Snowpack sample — Rabbit Ears Pass, Jackson County, Colorado, USA (12/17/25, 1:08 PM MST)
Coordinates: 40.387, -106.625
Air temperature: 34 °F
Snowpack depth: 46 cm
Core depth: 30 cm
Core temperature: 24.8 °F
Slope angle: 6°, slope face: 165°
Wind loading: medium
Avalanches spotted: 0
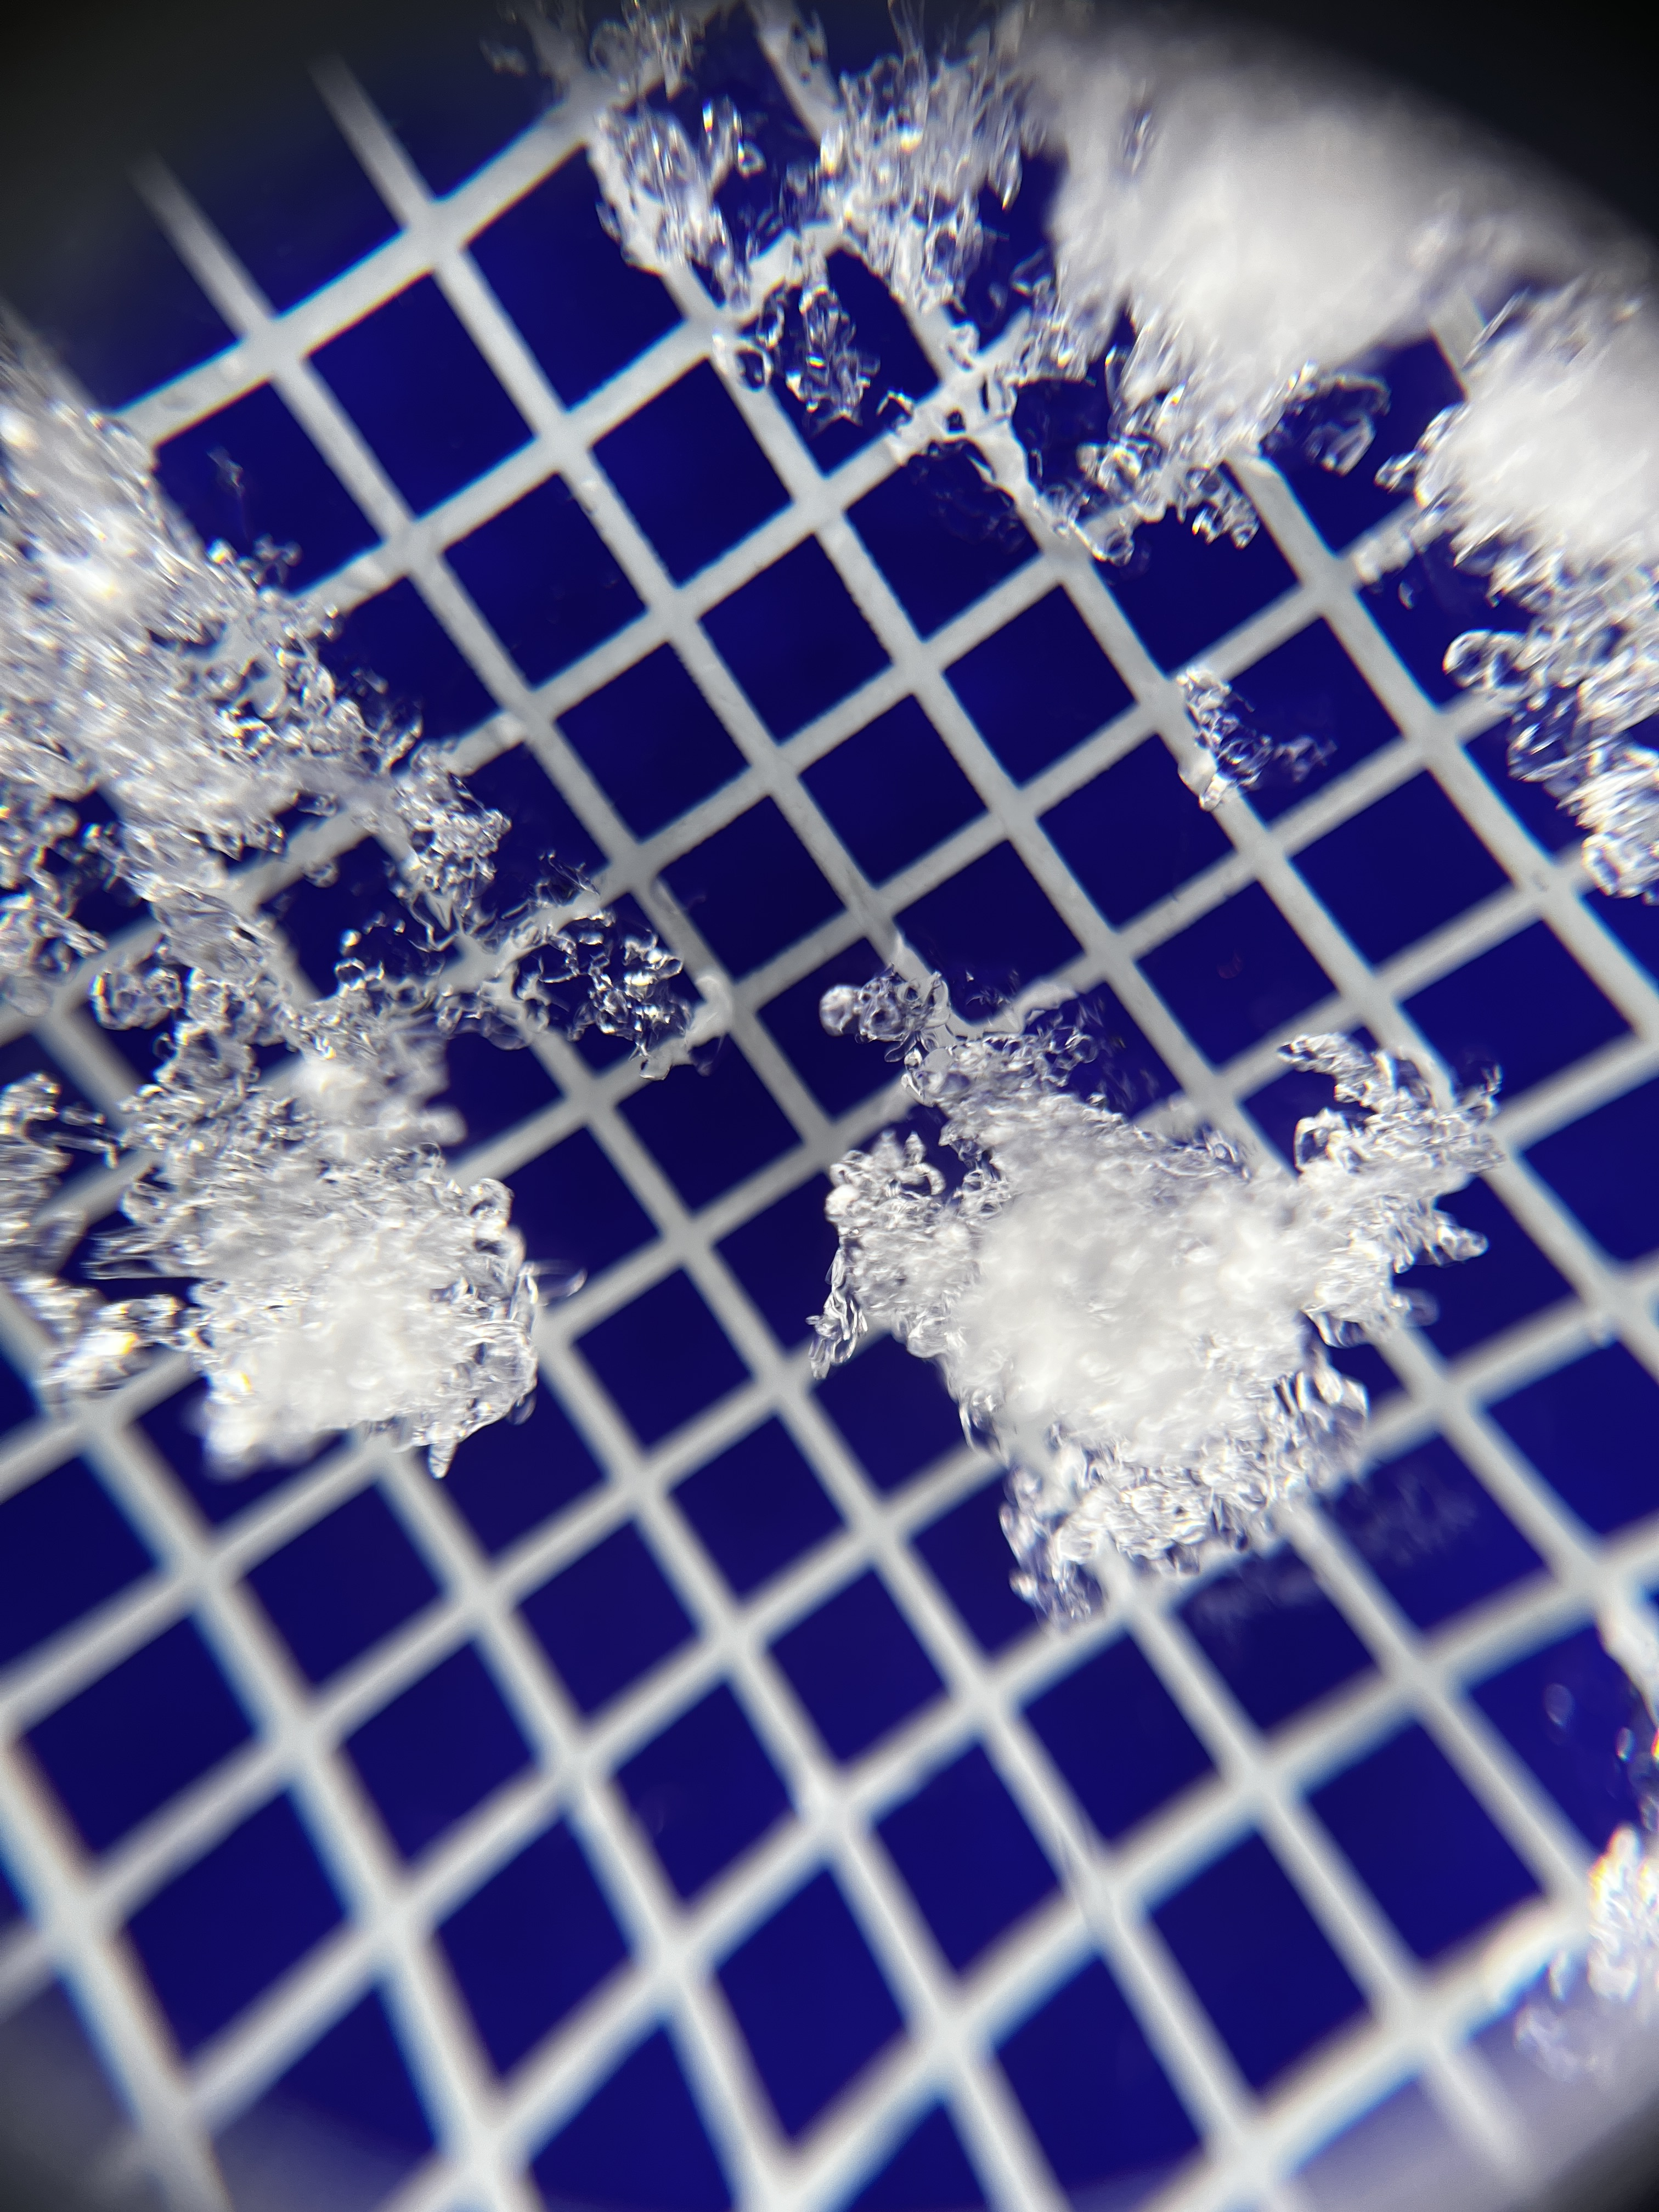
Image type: magnified_profile
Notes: No avalanches spotted nearby, although collected in a meadowy area with minimal risk on this face of the pass.